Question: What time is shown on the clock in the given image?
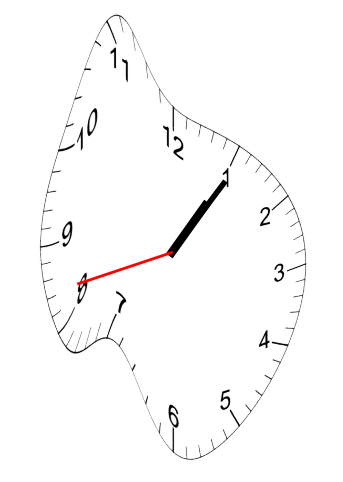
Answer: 01:05:42